Question: I have a stepped slider, with non-linear steps -
code:
'''
$(function() {
var trueValues = [5, 10, 20, 50, 100, 150];
var values = [10, 20, 30, 40, 60, 100];
var slider = $("#parkSlider").slider({
orientation: 'horizontal',
range: "min",
value: 40,
slide: function(event, ui) {
var includeLeft = event.keyCode != $.ui.keyCode.RIGHT;
var includeRight = event.keyCode != $.ui.keyCode.LEFT;
var value = findNearest(includeLeft, includeRight, ui.value);
slider.slider('value', value);
$("#amount").val(getRealValue(value));
return false;
},
});
function findNearest(includeLeft, includeRight, value) {
var nearest = null;
var diff = null;
for (var i = 0; i < values.length; i++) {
if ((includeLeft && values[i] <= value) || (includeRight && values[i] >= value)) {
var newDiff = Math.abs(value - values[i]);
if (diff == null || newDiff < diff) {
nearest = values[i];
diff = newDiff;
}
}
}
return nearest;
}
function getRealValue(sliderValue) {
for (var i = 0; i < values.length; i++) {
if (values[i] >= sliderValue) {
return trueValues[i];
}
}
return 0;
}
'''
Here's my slider graphic:

I have the minimum value set to be at the 5 in the graphic, but I am trying to set the max (value & position) to stop at the 150 in the graphic. No matter what I've tried, the slider goes to the full end of the slider, and I always want it to stop short at the 150.
Any ideas?
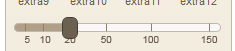
Answer: The problem lies with your 'values' and 'trueValues' arrays and how you're handling them in the 'getRealValue()' function. You're overriding the slider defaults with the 'trueValues' array.
I'm a little unclear as to why you want both 'values' and 'trueValues'. My interpretation of your code is that 'trueValues' is what the slider's default values settings are, and 'values' are some sort of user-defined values.
What you want to do is '.concat()' 'values' and 'trueValues' into a single array and use that new array for the slider values. You should keep 'range: 'min'' and perhaps set 'max: 160' and 'min: -5' to make the slider render nicely.
Here's a <URL>.